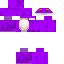
A female human skin with dark skin, wearing brown long hair dressed in a purple hoodie and black pants, featuring a closed mouth.